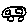
Label: car